Question: I have an app that take strings from database and put it in ListView.
this is the code for getting my String from database:
'''
public void setLogView(String date){
ArrayAdapter<TextView> adapter = new ArrayAdapter<TextView>(this, android.R.layout.simple_list_item_1);
listView.setAdapter(adapter);
DataBaseMain dataBase = new DataBaseMain(this);
dataBase.open();
String[][] all = dataBase.dayLog(date);
dataBase.close();
if(all == null)
return;
String temporay = "";
for(int j = 0; j < all[0].length; j++){
temporay = "";
for (int i = 0; i < all.length; i++){
TextView text = new TextView(this);
temporay = temporay + " " + all[i][j];
text.setText(temporay);
adapter.add((TextView)text);
}
}
}
'''
Its seems that i get new TextView in my ListView but the text is messed up.
I checked my 'temporay' string and is fine.
Is somewhere in putting him in the ListView.
No error in logcat or exceptions.
here is what i got in my app ListView insted of my wanted text.(i wanted to put picutrue but i dont have enough repetion:

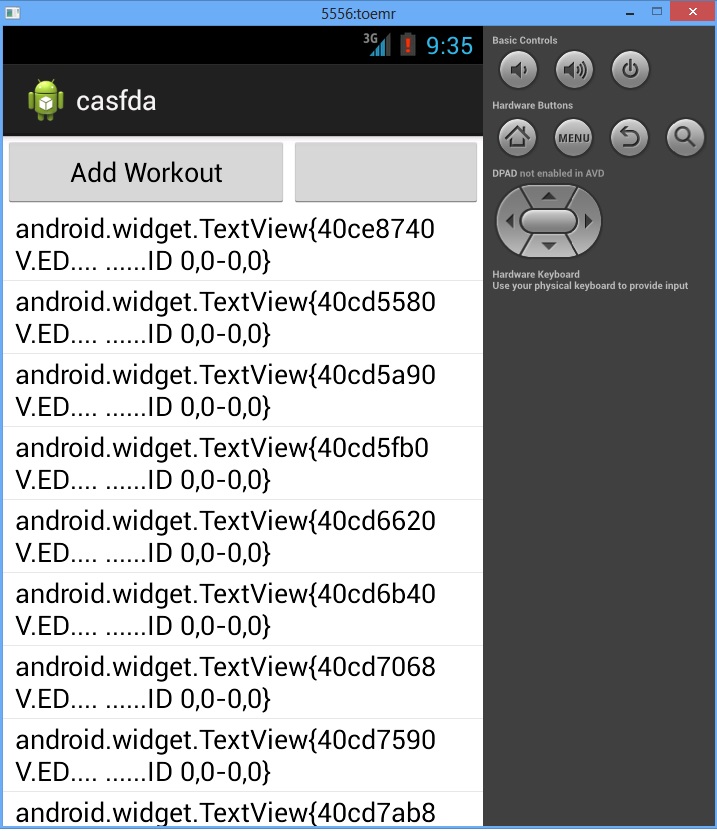
Answer: There, it becomes clear from the image you provided
Try, this..
'''
ArrayAdapter<String> adapter = new ArrayAdapter<String>(this, android.R.layout.simple_list_item_1);
listView.setAdapter(adapter);
'''
Your adapter to appending textView object instead of String you are providing.
then add temporay instead of textView inside you loop..like
'''
adapter.add(temporay);
'''
This, will certainly solve your issue.